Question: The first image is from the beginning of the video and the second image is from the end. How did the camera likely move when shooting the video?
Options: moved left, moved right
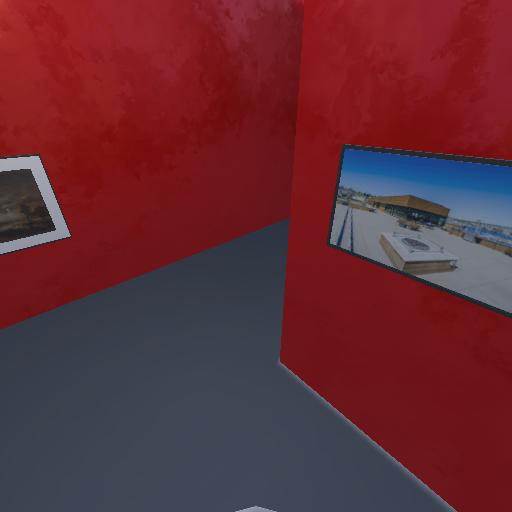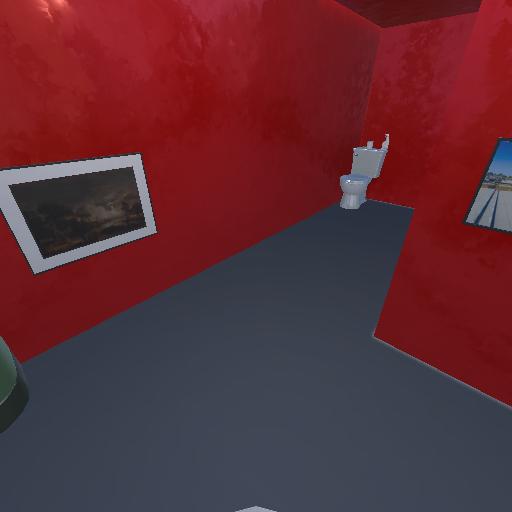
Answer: moved left